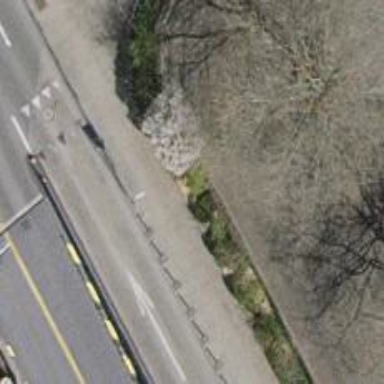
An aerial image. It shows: Bollard barrier.